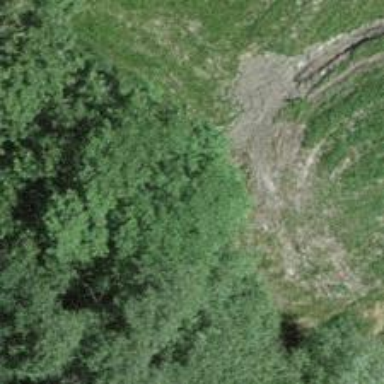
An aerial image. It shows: Culvert tunnel underneath ditch.